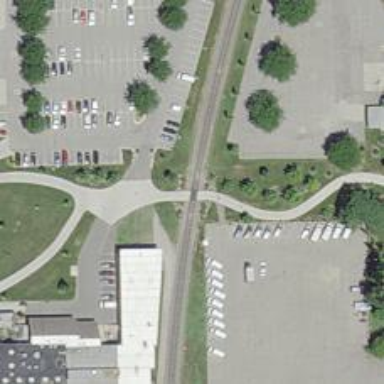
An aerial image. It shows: Railway crossing.